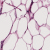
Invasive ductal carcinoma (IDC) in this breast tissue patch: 0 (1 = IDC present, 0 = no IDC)